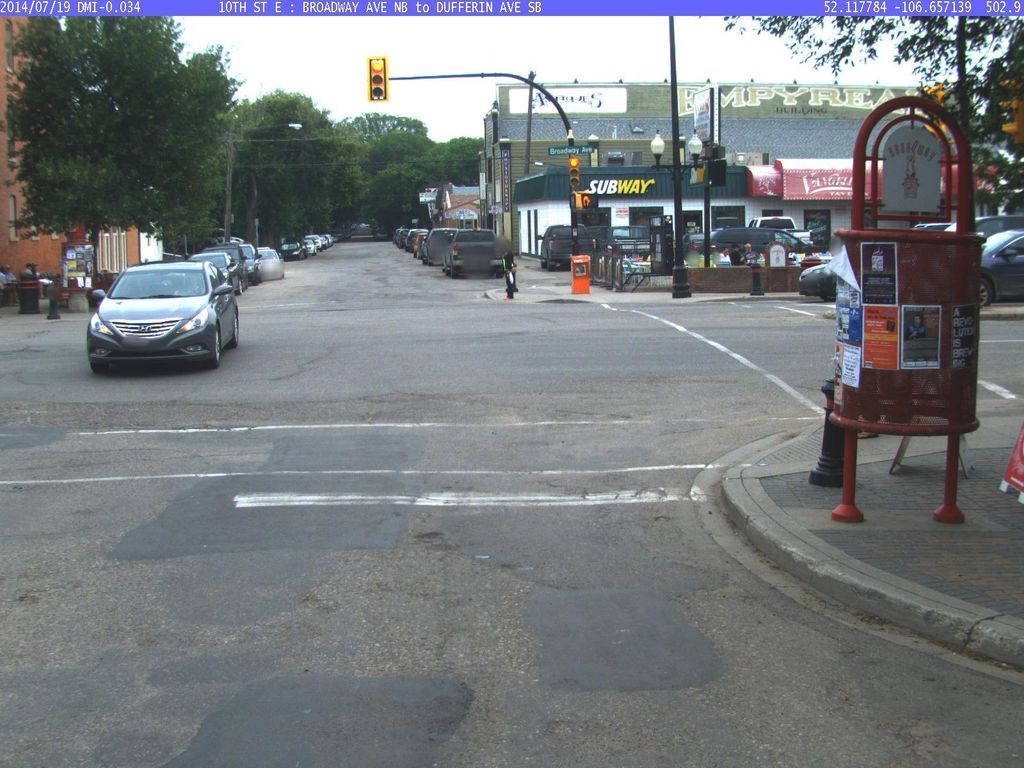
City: saskatoon